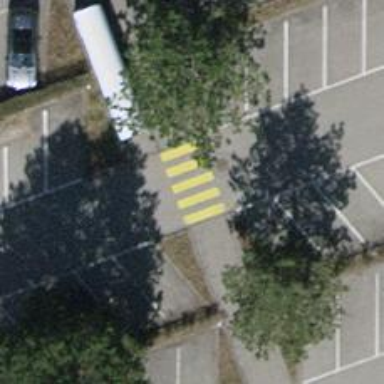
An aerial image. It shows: Marked zebra crossing on the road.